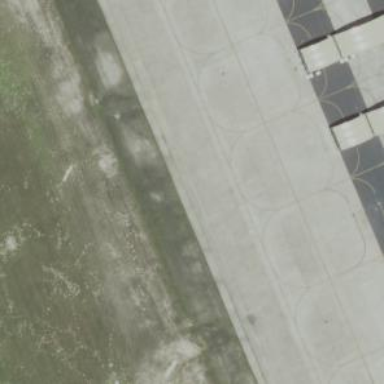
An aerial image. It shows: Image of taxiway at airport.